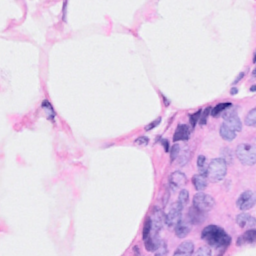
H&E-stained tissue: Breast